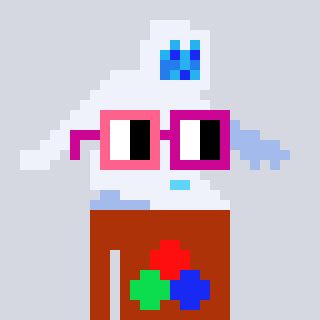
a pixel art character with square pink and red glasses, a yeti-shaped head and a hotbrown-colored body on a cool background